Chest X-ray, AP view. Patient: 71 years old, sex M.
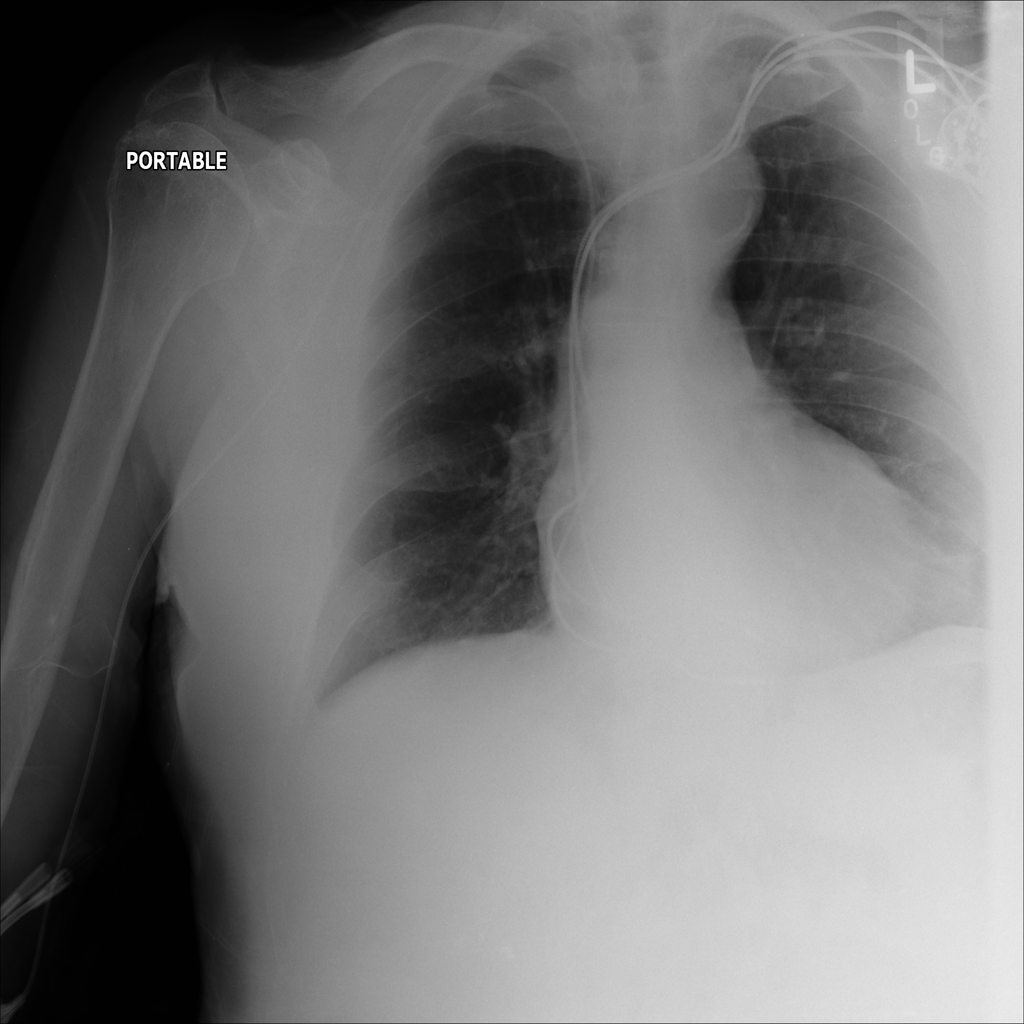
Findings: Cardiomegaly